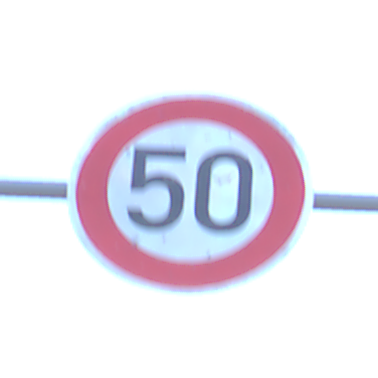
Verkehrszeichen: Geschwindigkeit50
Umgebung: Outdoor, Nature
Tageszeit: Dawn
Wetter: Clear
Licht: Natural
Jahreszeit: NotSpecified
Kontrast: LowContrast